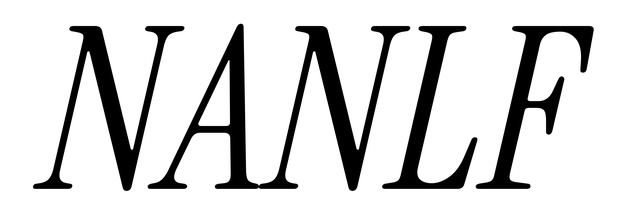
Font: InstrumentSerif-Italic